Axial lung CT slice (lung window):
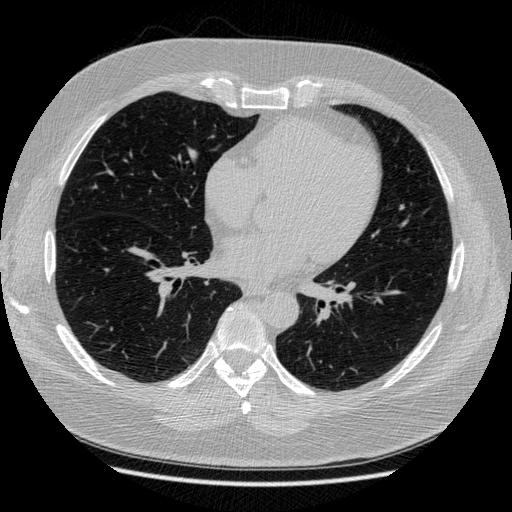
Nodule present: no